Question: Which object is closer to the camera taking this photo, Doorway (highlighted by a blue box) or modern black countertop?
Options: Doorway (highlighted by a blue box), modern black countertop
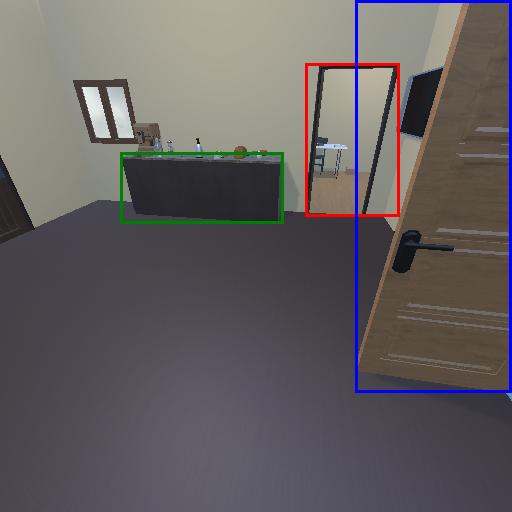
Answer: Doorway (highlighted by a blue box)